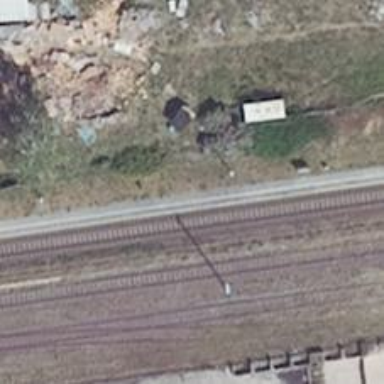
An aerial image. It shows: Railway halt station for public transport.